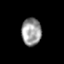
Tissue: skin
Cell type: Epithelial cells
Senescence score: 0.2126
Nuclear area (px): 531
Mean DAPI intensity: 154.908